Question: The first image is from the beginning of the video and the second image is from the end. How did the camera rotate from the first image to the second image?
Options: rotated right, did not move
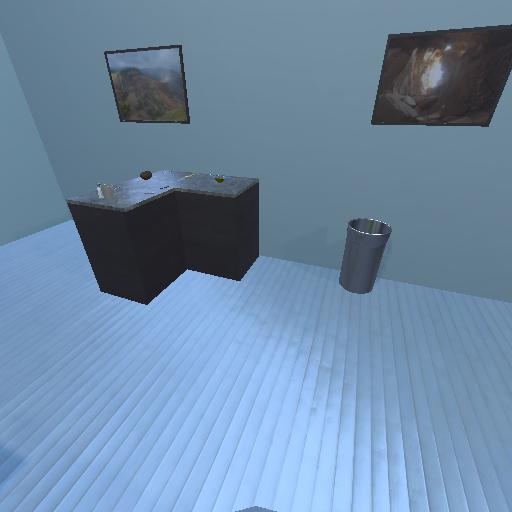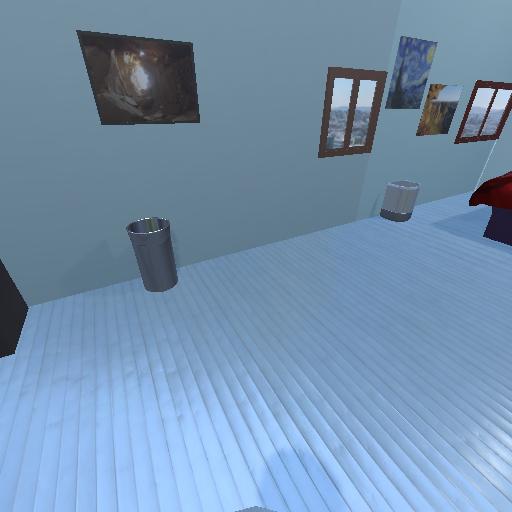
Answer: rotated right